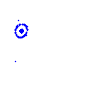
Particle: pion